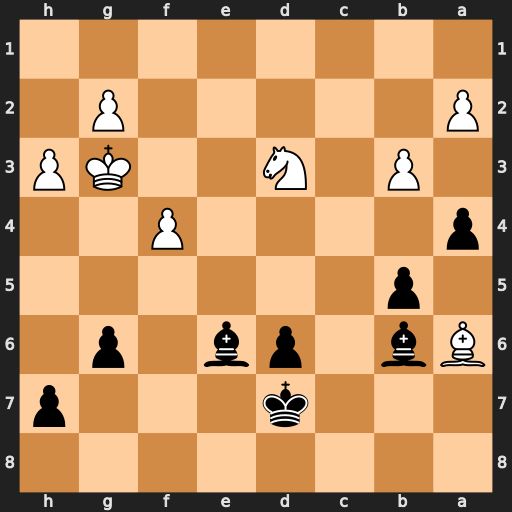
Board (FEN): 8/3k3p/Bb1pb1p1/1p6/p4P2/1P1N2KP/P5P1/8
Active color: b
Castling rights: -
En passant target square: -
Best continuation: Kc6 bxa4 bxa4